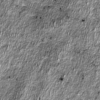
Label: not_dusty